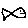
Label: fish